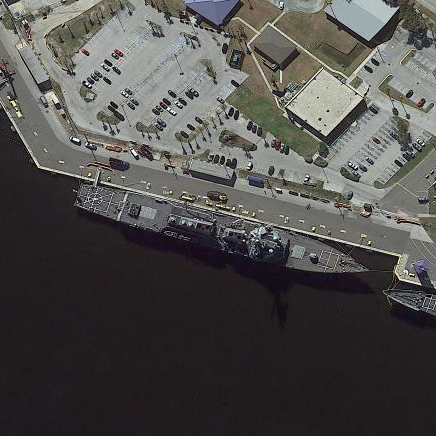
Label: destroyer